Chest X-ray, PA view. Patient: 53 years old, sex M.
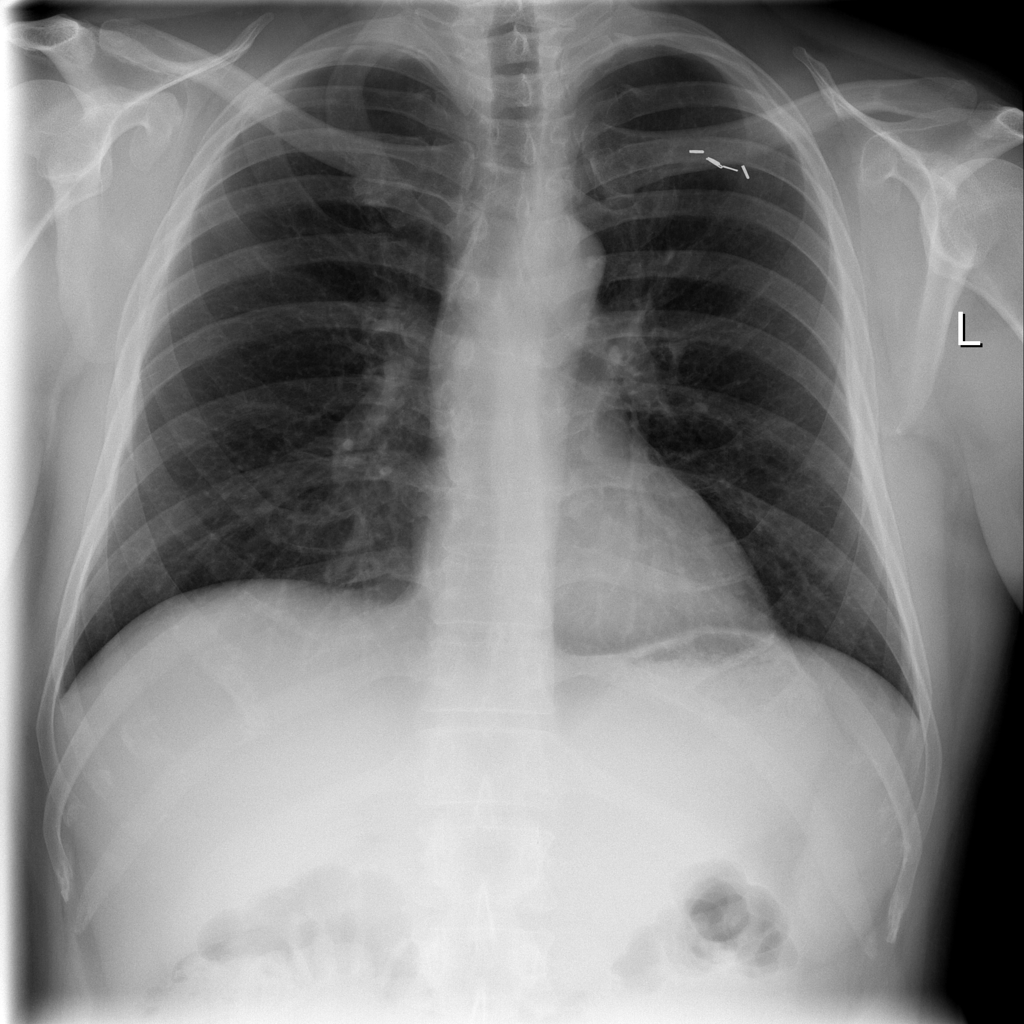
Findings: No Finding